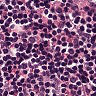
Metastatic tissue present: no